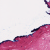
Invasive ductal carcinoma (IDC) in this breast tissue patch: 0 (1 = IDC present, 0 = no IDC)